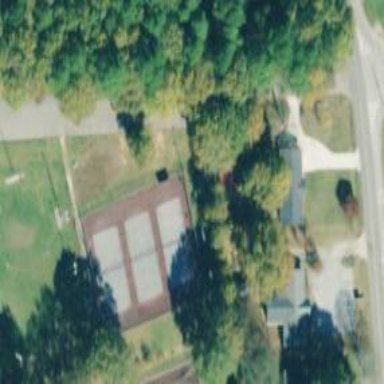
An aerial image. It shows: Tennis court on the leisure land pitch.